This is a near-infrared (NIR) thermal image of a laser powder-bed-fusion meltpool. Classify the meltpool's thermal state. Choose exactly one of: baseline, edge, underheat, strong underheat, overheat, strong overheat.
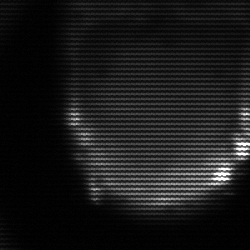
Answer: edge